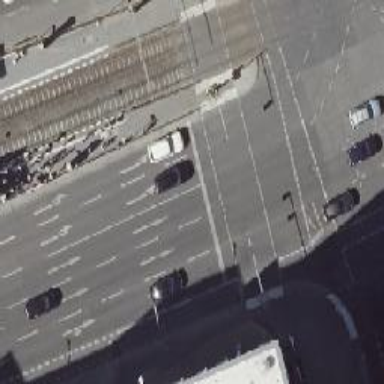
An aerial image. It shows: Crossing with traffic signals.